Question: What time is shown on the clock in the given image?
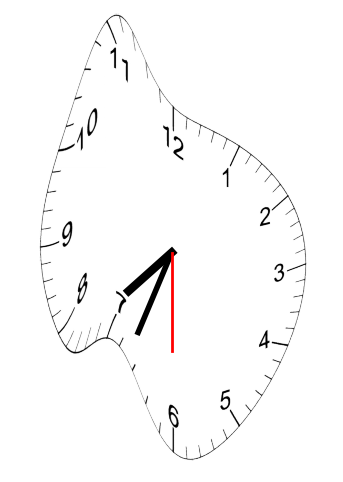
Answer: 07:33:30